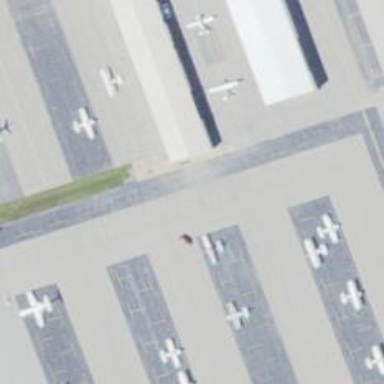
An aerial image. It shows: Asphalt taxiway at the airport.